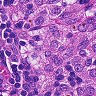
Metastatic tissue present: no